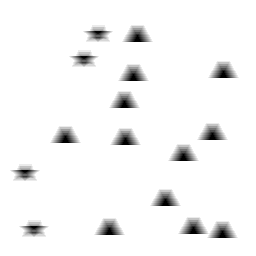
Squares: 0
Triangles: 12
Stars: 4
Total shapes: 16